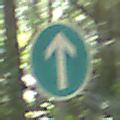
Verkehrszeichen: VorgeschriebeneFahrtrichtungGeradeaus
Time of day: Midday
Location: Outdoor (Nature)
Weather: Clear
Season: NotSpecified
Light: Natural